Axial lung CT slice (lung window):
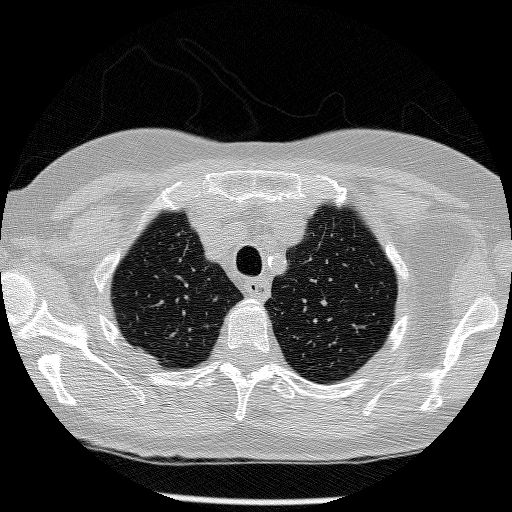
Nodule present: no